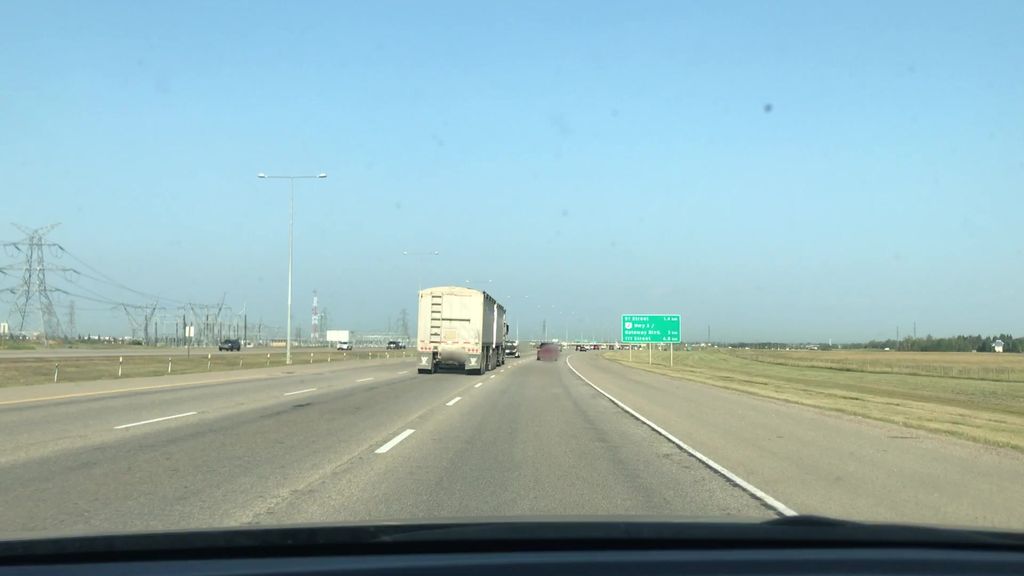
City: edmonton